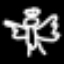
Label: angel